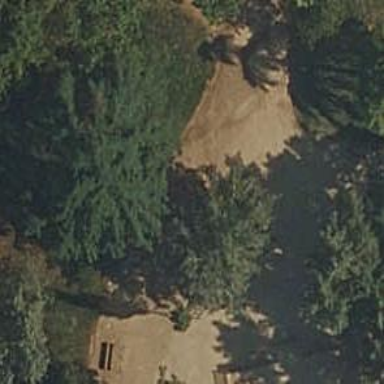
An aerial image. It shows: Picnic table located in leisure land area.